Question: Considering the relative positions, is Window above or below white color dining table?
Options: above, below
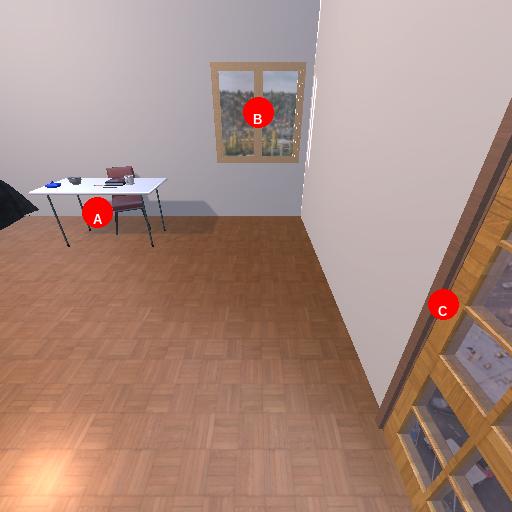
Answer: above